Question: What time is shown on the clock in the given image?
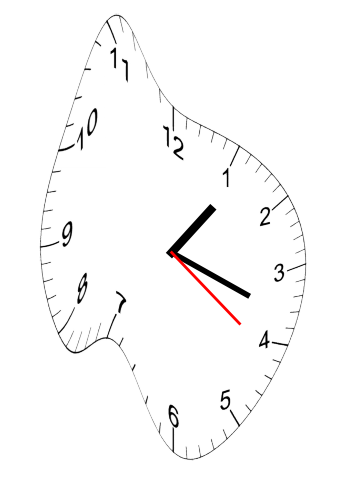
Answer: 01:18:21